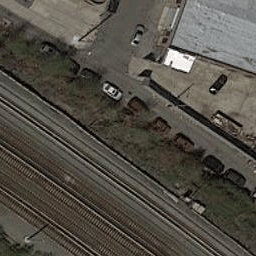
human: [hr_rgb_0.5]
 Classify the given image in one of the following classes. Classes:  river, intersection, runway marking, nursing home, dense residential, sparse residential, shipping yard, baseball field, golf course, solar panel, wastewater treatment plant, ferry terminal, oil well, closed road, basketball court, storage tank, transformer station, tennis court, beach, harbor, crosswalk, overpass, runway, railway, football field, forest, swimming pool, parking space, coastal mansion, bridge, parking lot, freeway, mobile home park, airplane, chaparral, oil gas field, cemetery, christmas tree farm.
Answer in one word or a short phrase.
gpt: railway